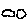
Label: cloud